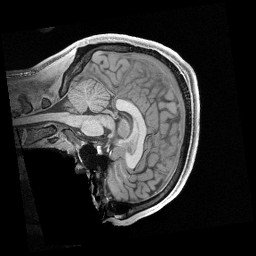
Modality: T1w
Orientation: sagittal
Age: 21
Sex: male
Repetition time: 2.4 s
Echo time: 0.00222 s